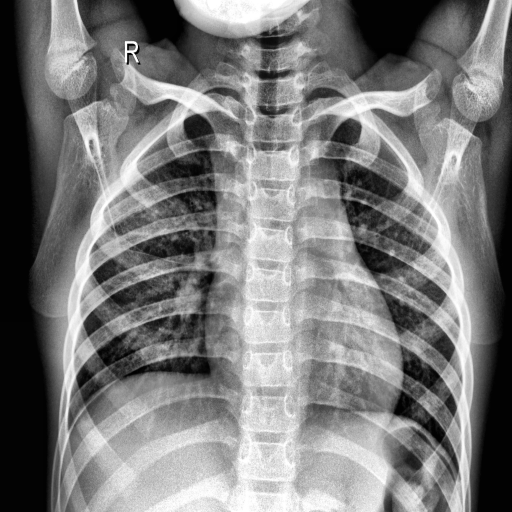
Finding: NORMAL